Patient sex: F
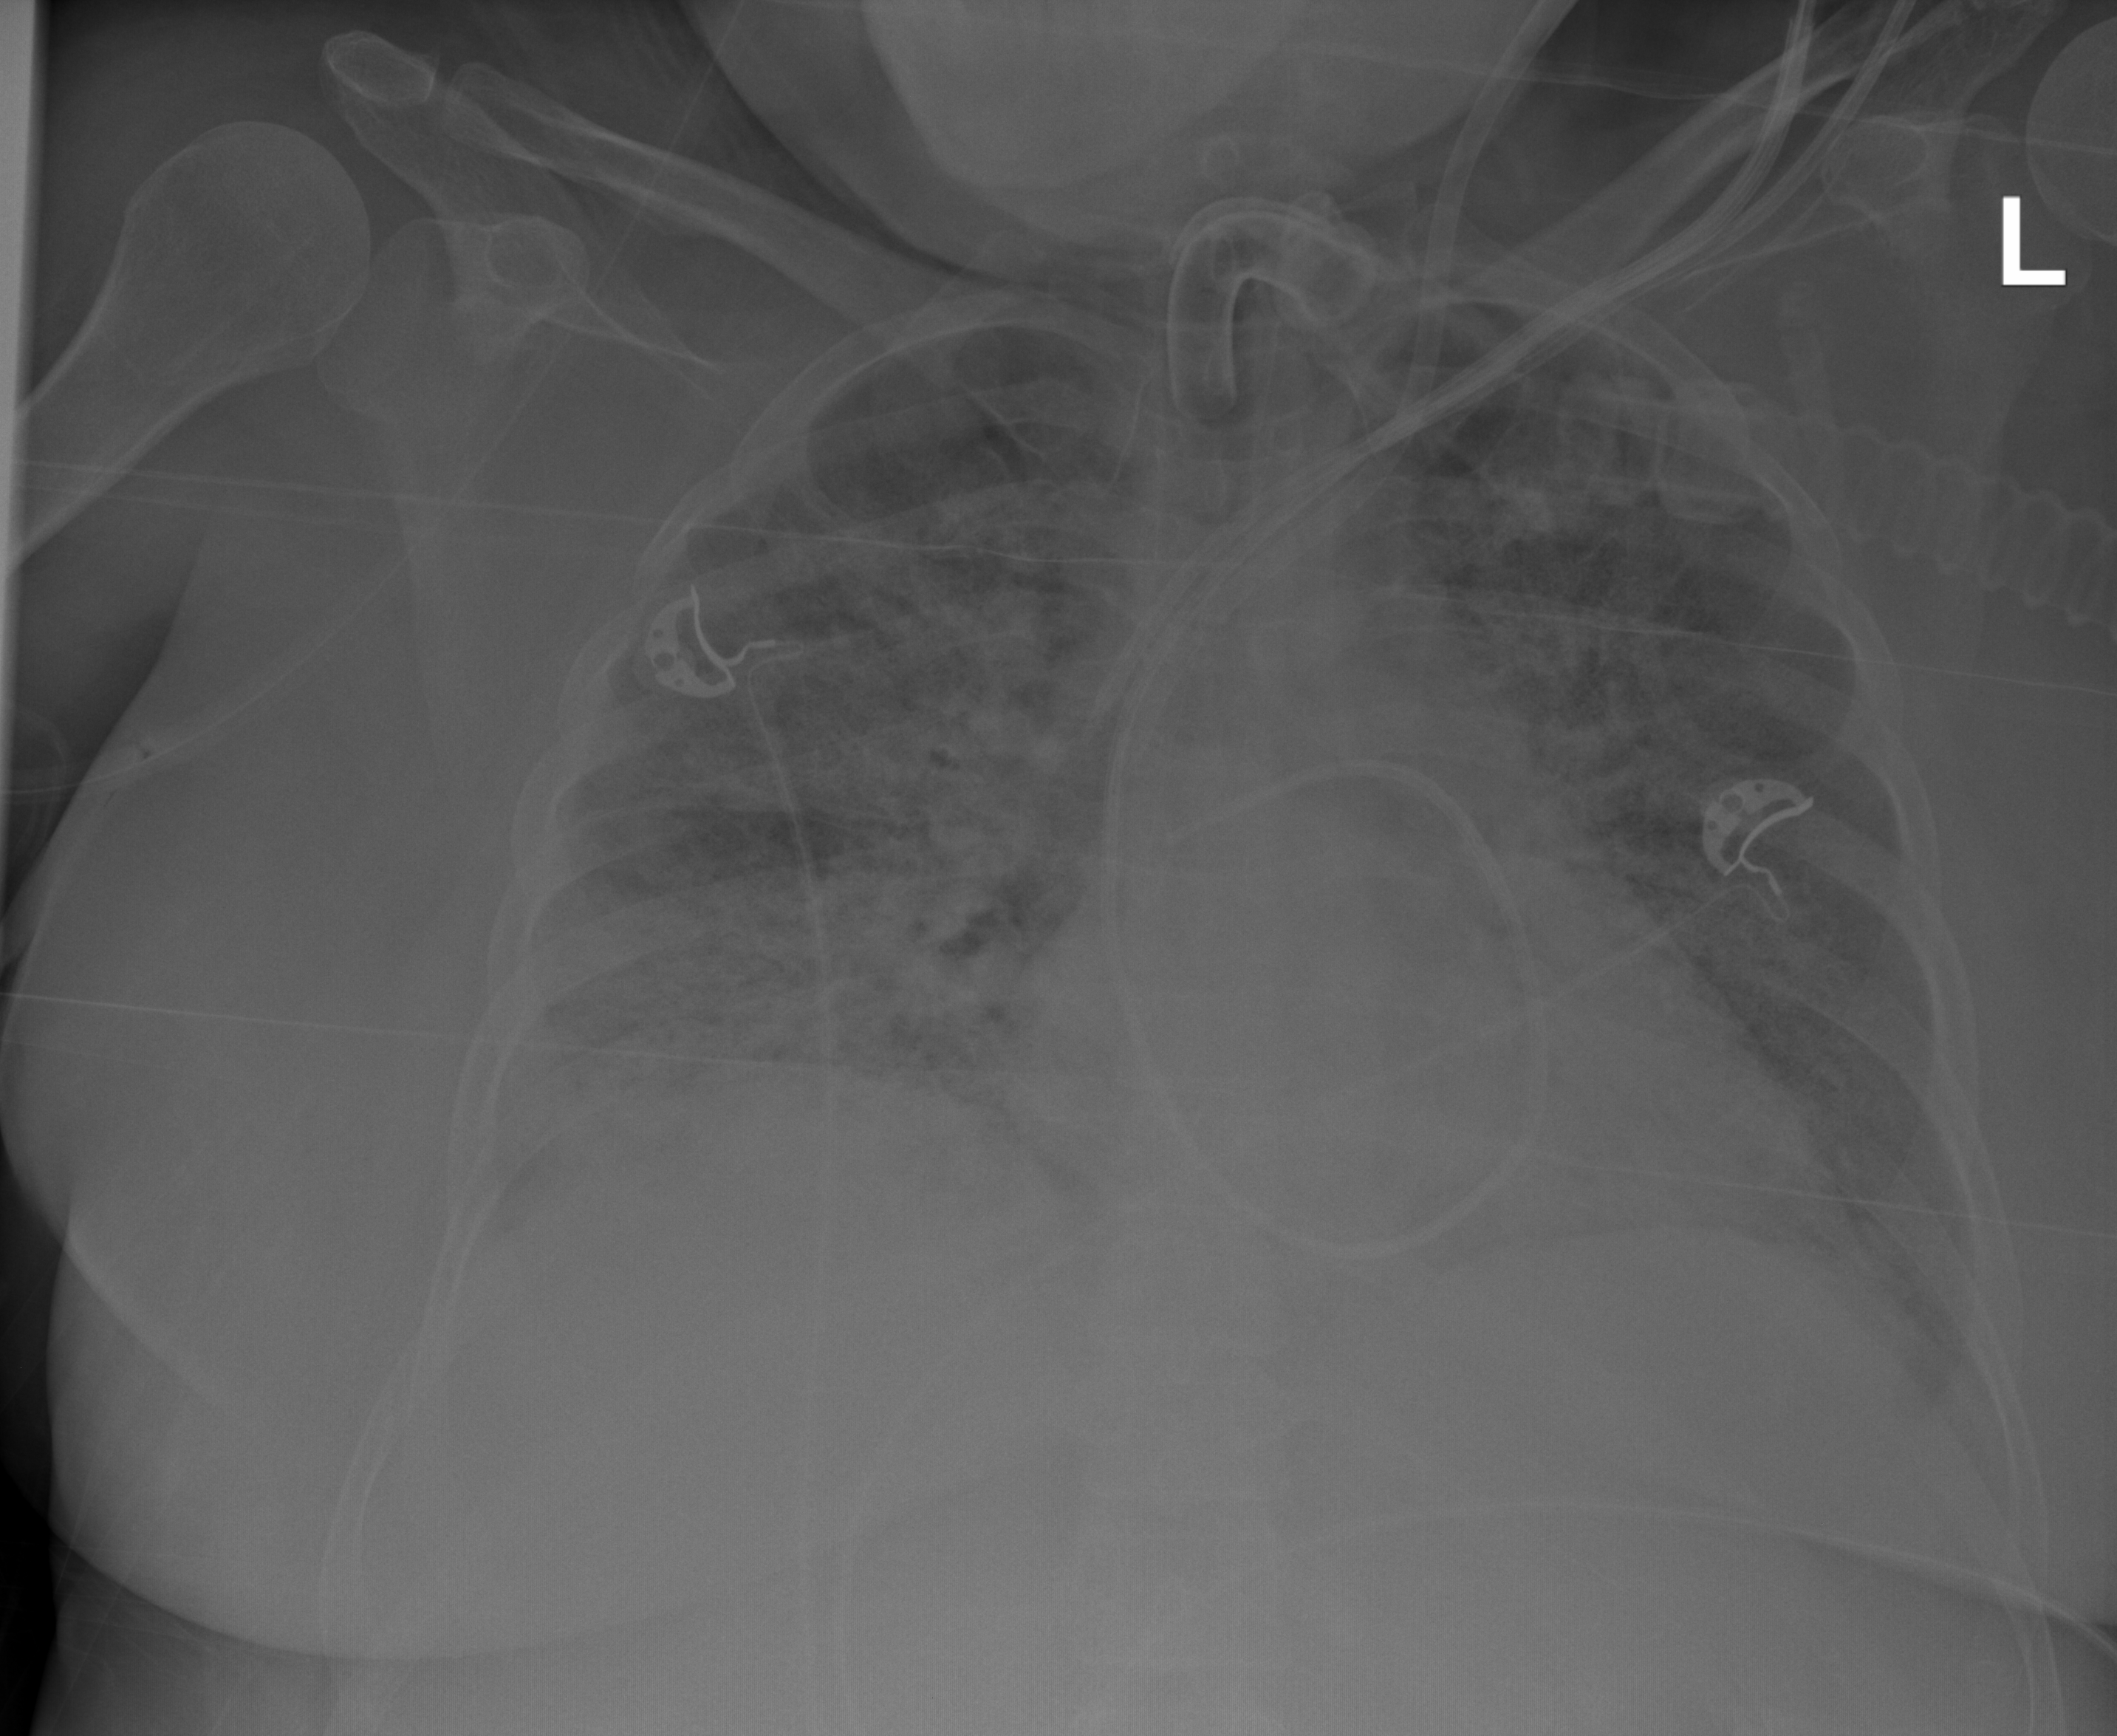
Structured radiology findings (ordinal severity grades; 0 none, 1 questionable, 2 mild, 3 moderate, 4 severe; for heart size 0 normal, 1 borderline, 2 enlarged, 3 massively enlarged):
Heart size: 1
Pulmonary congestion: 0
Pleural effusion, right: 0
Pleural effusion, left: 0
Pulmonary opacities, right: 4
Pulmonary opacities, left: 4
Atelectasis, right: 3
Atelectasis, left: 3